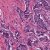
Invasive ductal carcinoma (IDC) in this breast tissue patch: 1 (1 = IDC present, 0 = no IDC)